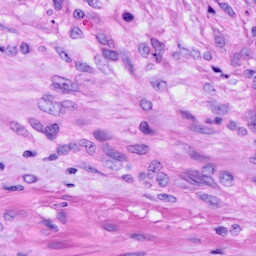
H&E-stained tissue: Ovarian